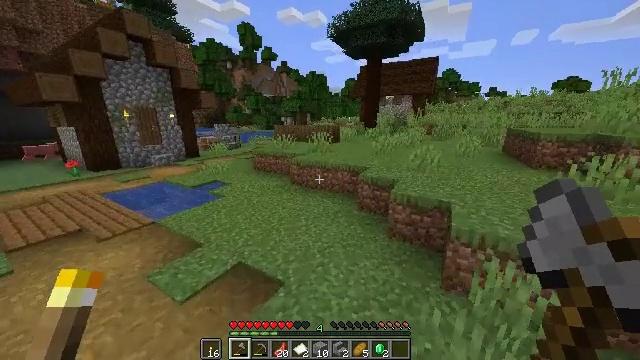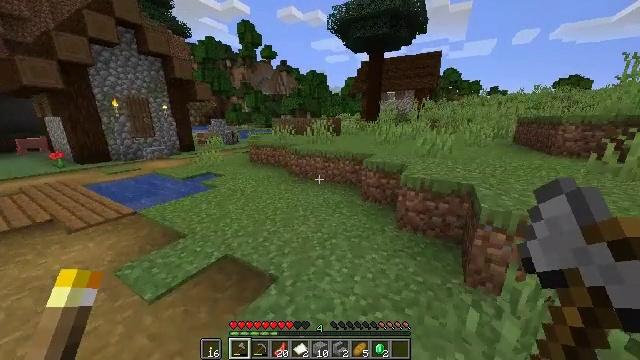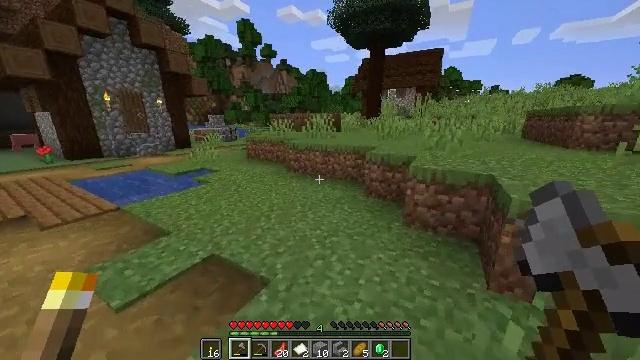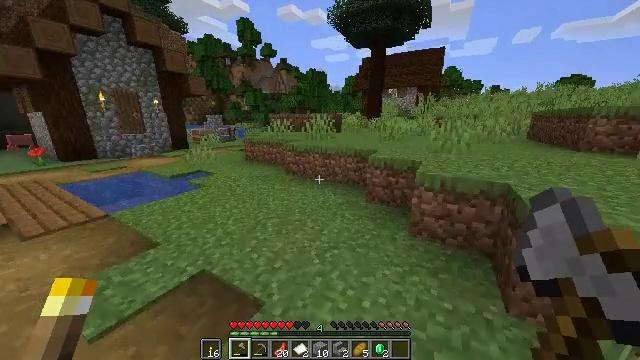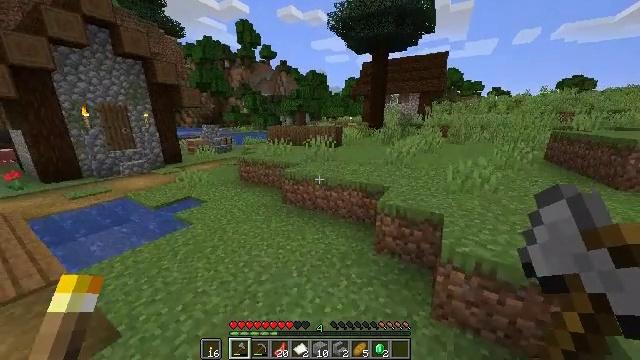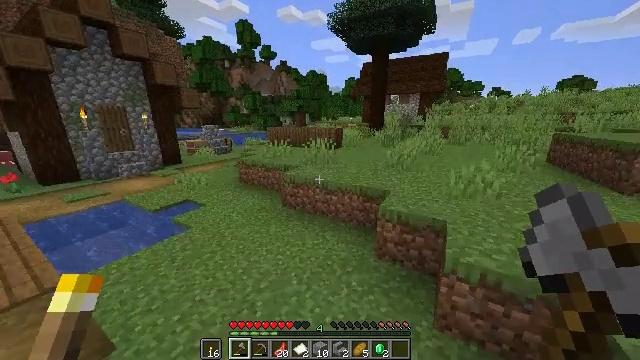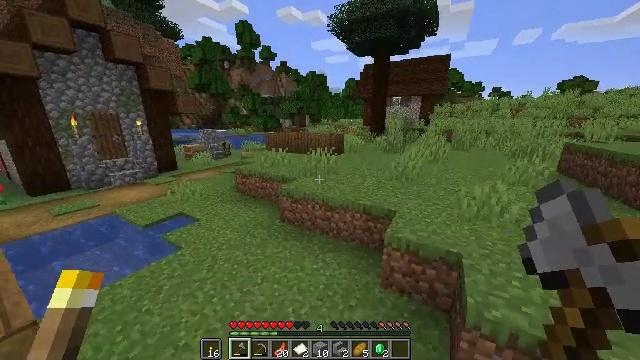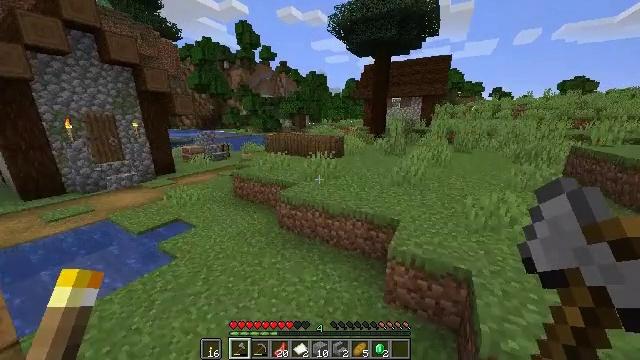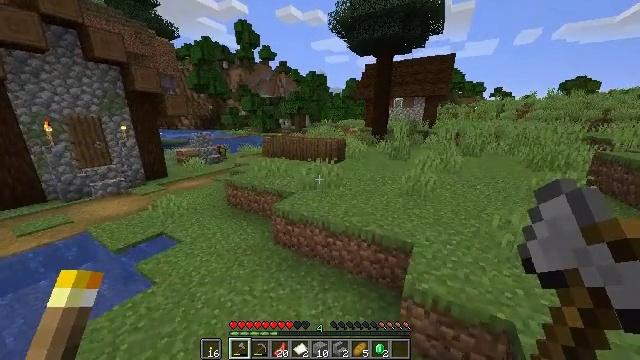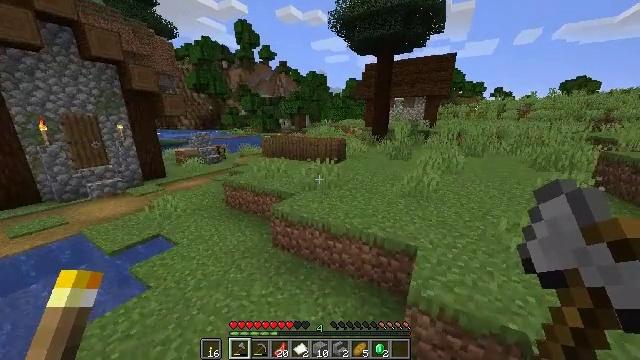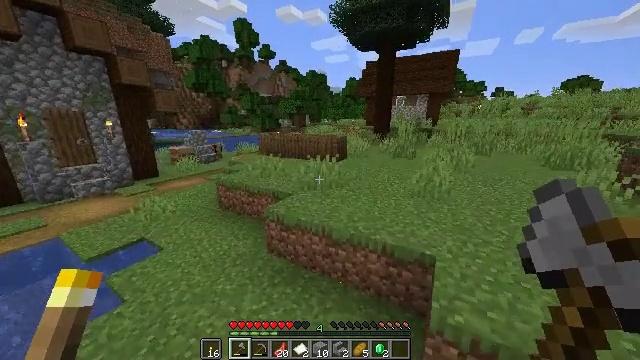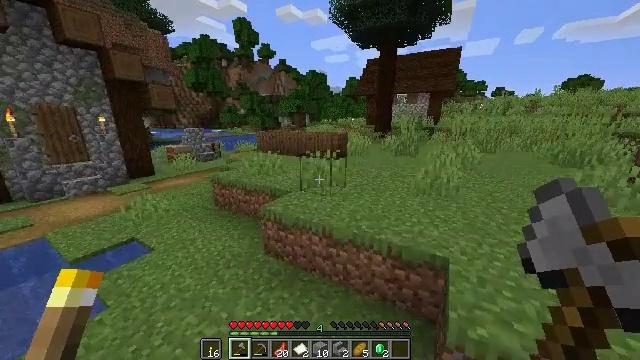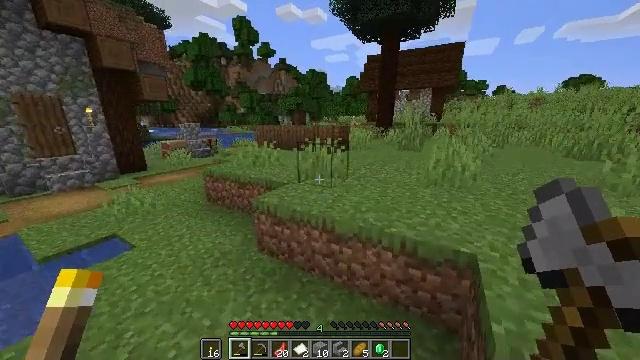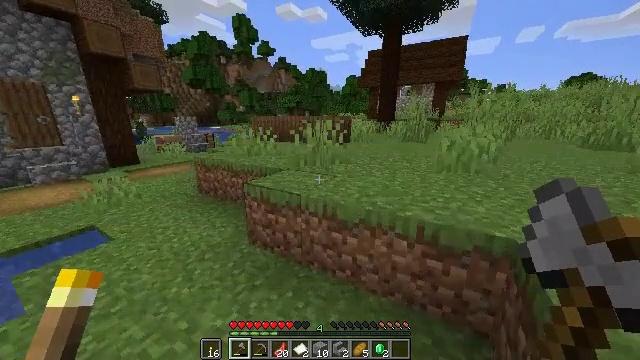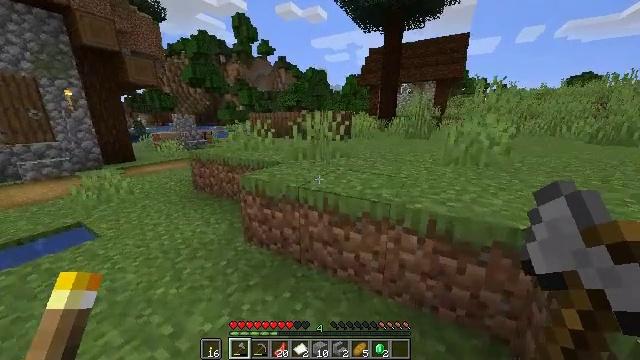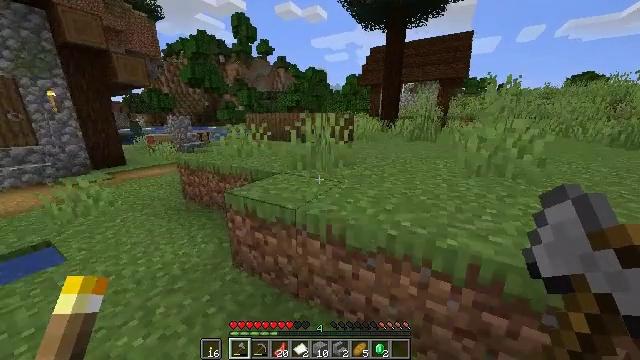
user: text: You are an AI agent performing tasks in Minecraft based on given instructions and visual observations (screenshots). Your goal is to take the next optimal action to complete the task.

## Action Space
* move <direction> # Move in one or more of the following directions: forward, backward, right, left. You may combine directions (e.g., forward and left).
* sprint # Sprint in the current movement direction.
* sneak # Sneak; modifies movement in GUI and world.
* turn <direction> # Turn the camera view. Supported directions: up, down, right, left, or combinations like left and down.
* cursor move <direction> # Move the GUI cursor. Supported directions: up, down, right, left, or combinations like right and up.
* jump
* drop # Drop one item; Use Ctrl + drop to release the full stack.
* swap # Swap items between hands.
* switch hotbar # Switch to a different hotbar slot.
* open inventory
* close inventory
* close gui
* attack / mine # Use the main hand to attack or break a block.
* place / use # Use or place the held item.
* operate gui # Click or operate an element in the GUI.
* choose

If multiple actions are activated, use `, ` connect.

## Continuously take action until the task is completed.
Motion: motion action
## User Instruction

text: Destroy the spruce trapdoor to collect it.
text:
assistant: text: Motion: move forward, jump
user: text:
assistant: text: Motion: move forward, jump
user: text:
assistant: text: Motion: move forward, jump
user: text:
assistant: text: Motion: move forward, jump
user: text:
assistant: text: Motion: move forward, jump
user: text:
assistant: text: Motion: move forward, jump
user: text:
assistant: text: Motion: move forward, jump
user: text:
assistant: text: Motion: move forward
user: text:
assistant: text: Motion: move forward
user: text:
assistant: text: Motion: move forward
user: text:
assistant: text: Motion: move forward
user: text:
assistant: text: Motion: move forward
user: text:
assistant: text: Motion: move forward
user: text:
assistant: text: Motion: move forward, jump
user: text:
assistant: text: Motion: move forward, jump
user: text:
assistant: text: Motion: move forward, jump
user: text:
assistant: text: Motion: move forward, jump
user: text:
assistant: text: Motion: move forward
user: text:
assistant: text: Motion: move forward
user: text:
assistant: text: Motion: move forward
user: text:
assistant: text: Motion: move forward
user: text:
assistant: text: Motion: move forward
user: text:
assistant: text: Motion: move forward
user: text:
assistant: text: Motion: move forward
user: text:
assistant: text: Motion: move forward
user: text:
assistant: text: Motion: move forward
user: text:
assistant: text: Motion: move forward, turn right and down
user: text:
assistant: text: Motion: move forward, turn down
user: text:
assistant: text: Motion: move forward, attack / mine
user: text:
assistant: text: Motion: move forward, attack / mine